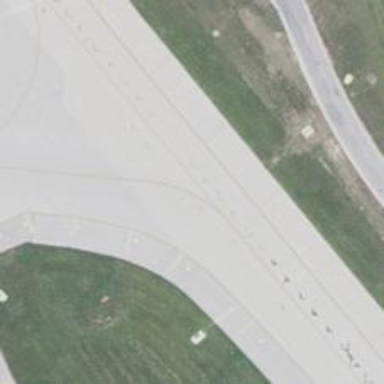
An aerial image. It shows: Image of taxiway at airport.